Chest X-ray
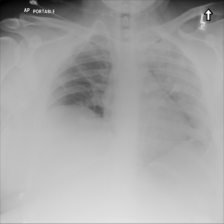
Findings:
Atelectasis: positive
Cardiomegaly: negative
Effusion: negative
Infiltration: positive
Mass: negative
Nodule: negative
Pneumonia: positive
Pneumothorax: negative
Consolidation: negative
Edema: negative
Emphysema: negative
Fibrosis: negative
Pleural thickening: negative
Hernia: negative